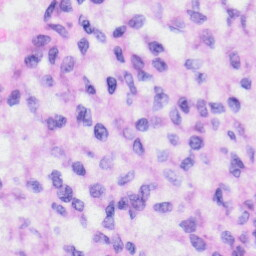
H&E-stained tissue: Liver